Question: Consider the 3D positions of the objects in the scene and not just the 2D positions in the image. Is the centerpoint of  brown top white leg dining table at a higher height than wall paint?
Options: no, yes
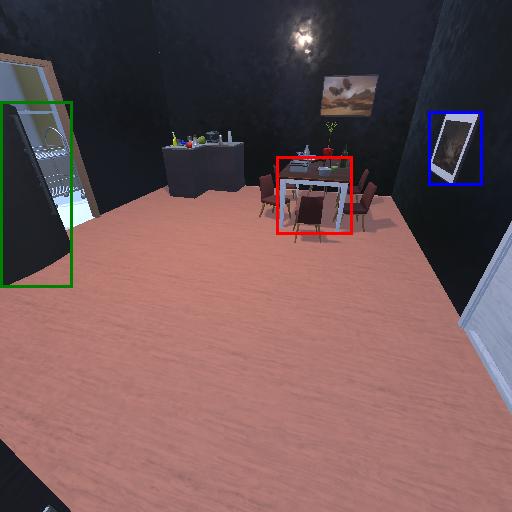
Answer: no